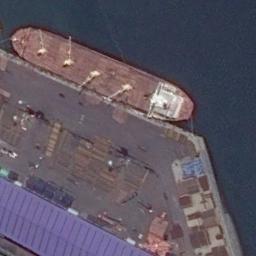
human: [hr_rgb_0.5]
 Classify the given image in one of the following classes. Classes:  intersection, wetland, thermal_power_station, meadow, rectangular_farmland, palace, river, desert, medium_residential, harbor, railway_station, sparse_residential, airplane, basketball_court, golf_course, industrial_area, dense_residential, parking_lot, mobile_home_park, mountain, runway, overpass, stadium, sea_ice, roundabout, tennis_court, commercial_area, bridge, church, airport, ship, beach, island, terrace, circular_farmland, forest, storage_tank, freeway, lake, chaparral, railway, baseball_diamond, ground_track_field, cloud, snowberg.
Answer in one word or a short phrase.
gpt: ship